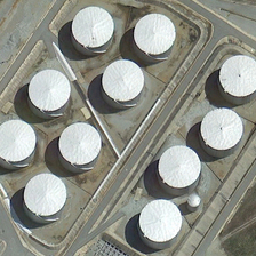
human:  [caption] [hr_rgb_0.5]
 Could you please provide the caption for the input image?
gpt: There are several cylindrical white storage tanks on the concrete, standing on two polygonal areas.

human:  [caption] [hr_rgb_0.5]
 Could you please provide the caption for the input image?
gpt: several roads pass by these large white storage tanks .

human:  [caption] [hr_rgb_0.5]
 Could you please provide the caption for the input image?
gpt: there is a road between a rectangular land with a line of silvery columnar tanks and a trapezoidal land with two lines of silvery columnar tanks .

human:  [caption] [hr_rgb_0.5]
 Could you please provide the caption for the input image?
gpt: There are several cylindrical white cans on the concrete, standing on two polygonal areas.

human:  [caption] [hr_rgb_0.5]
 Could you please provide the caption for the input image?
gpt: eleven storage tanks are in almost three lines .